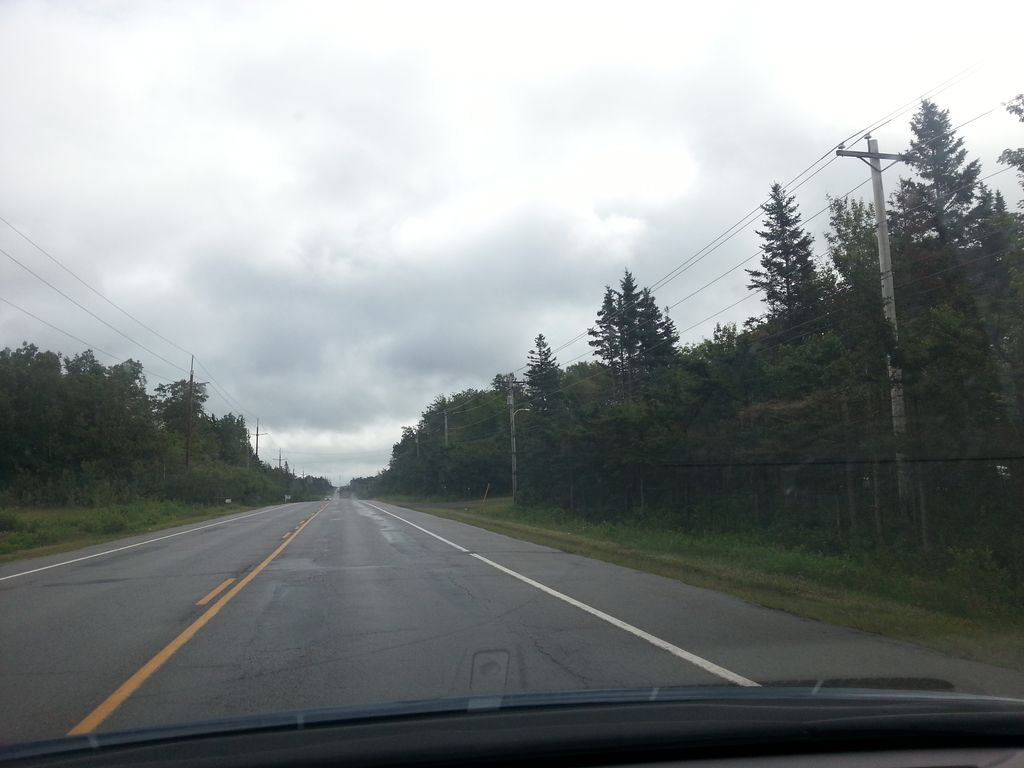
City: charlottetown